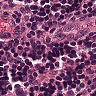
Metastatic tissue present: no